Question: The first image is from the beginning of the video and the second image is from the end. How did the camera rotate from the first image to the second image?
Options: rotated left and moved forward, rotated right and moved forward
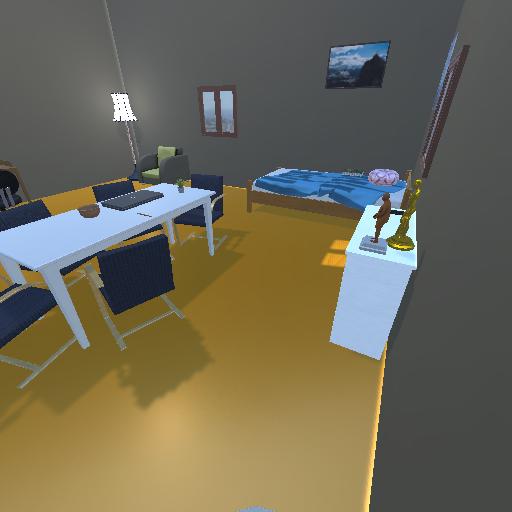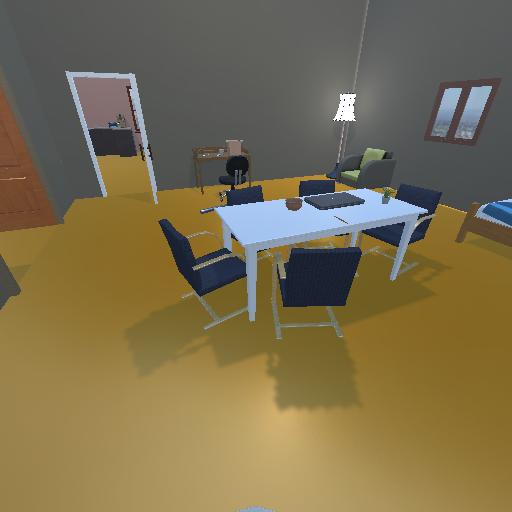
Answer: rotated left and moved forward